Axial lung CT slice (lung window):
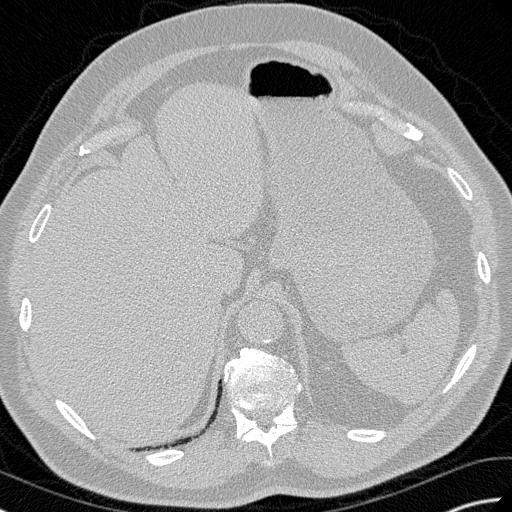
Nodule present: no